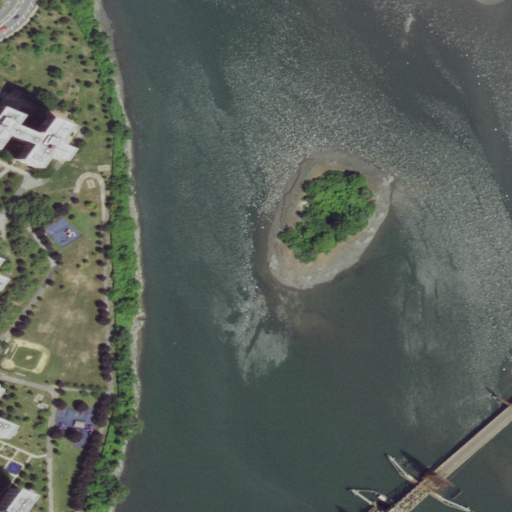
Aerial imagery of island in New York named Goose Island containing open water, low intensity development, medium intensity development, herbaceous wetlands, open development, and high intensity development